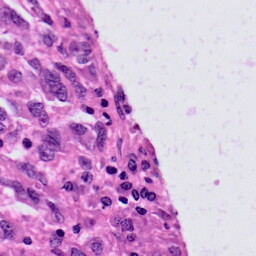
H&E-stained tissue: Prostate